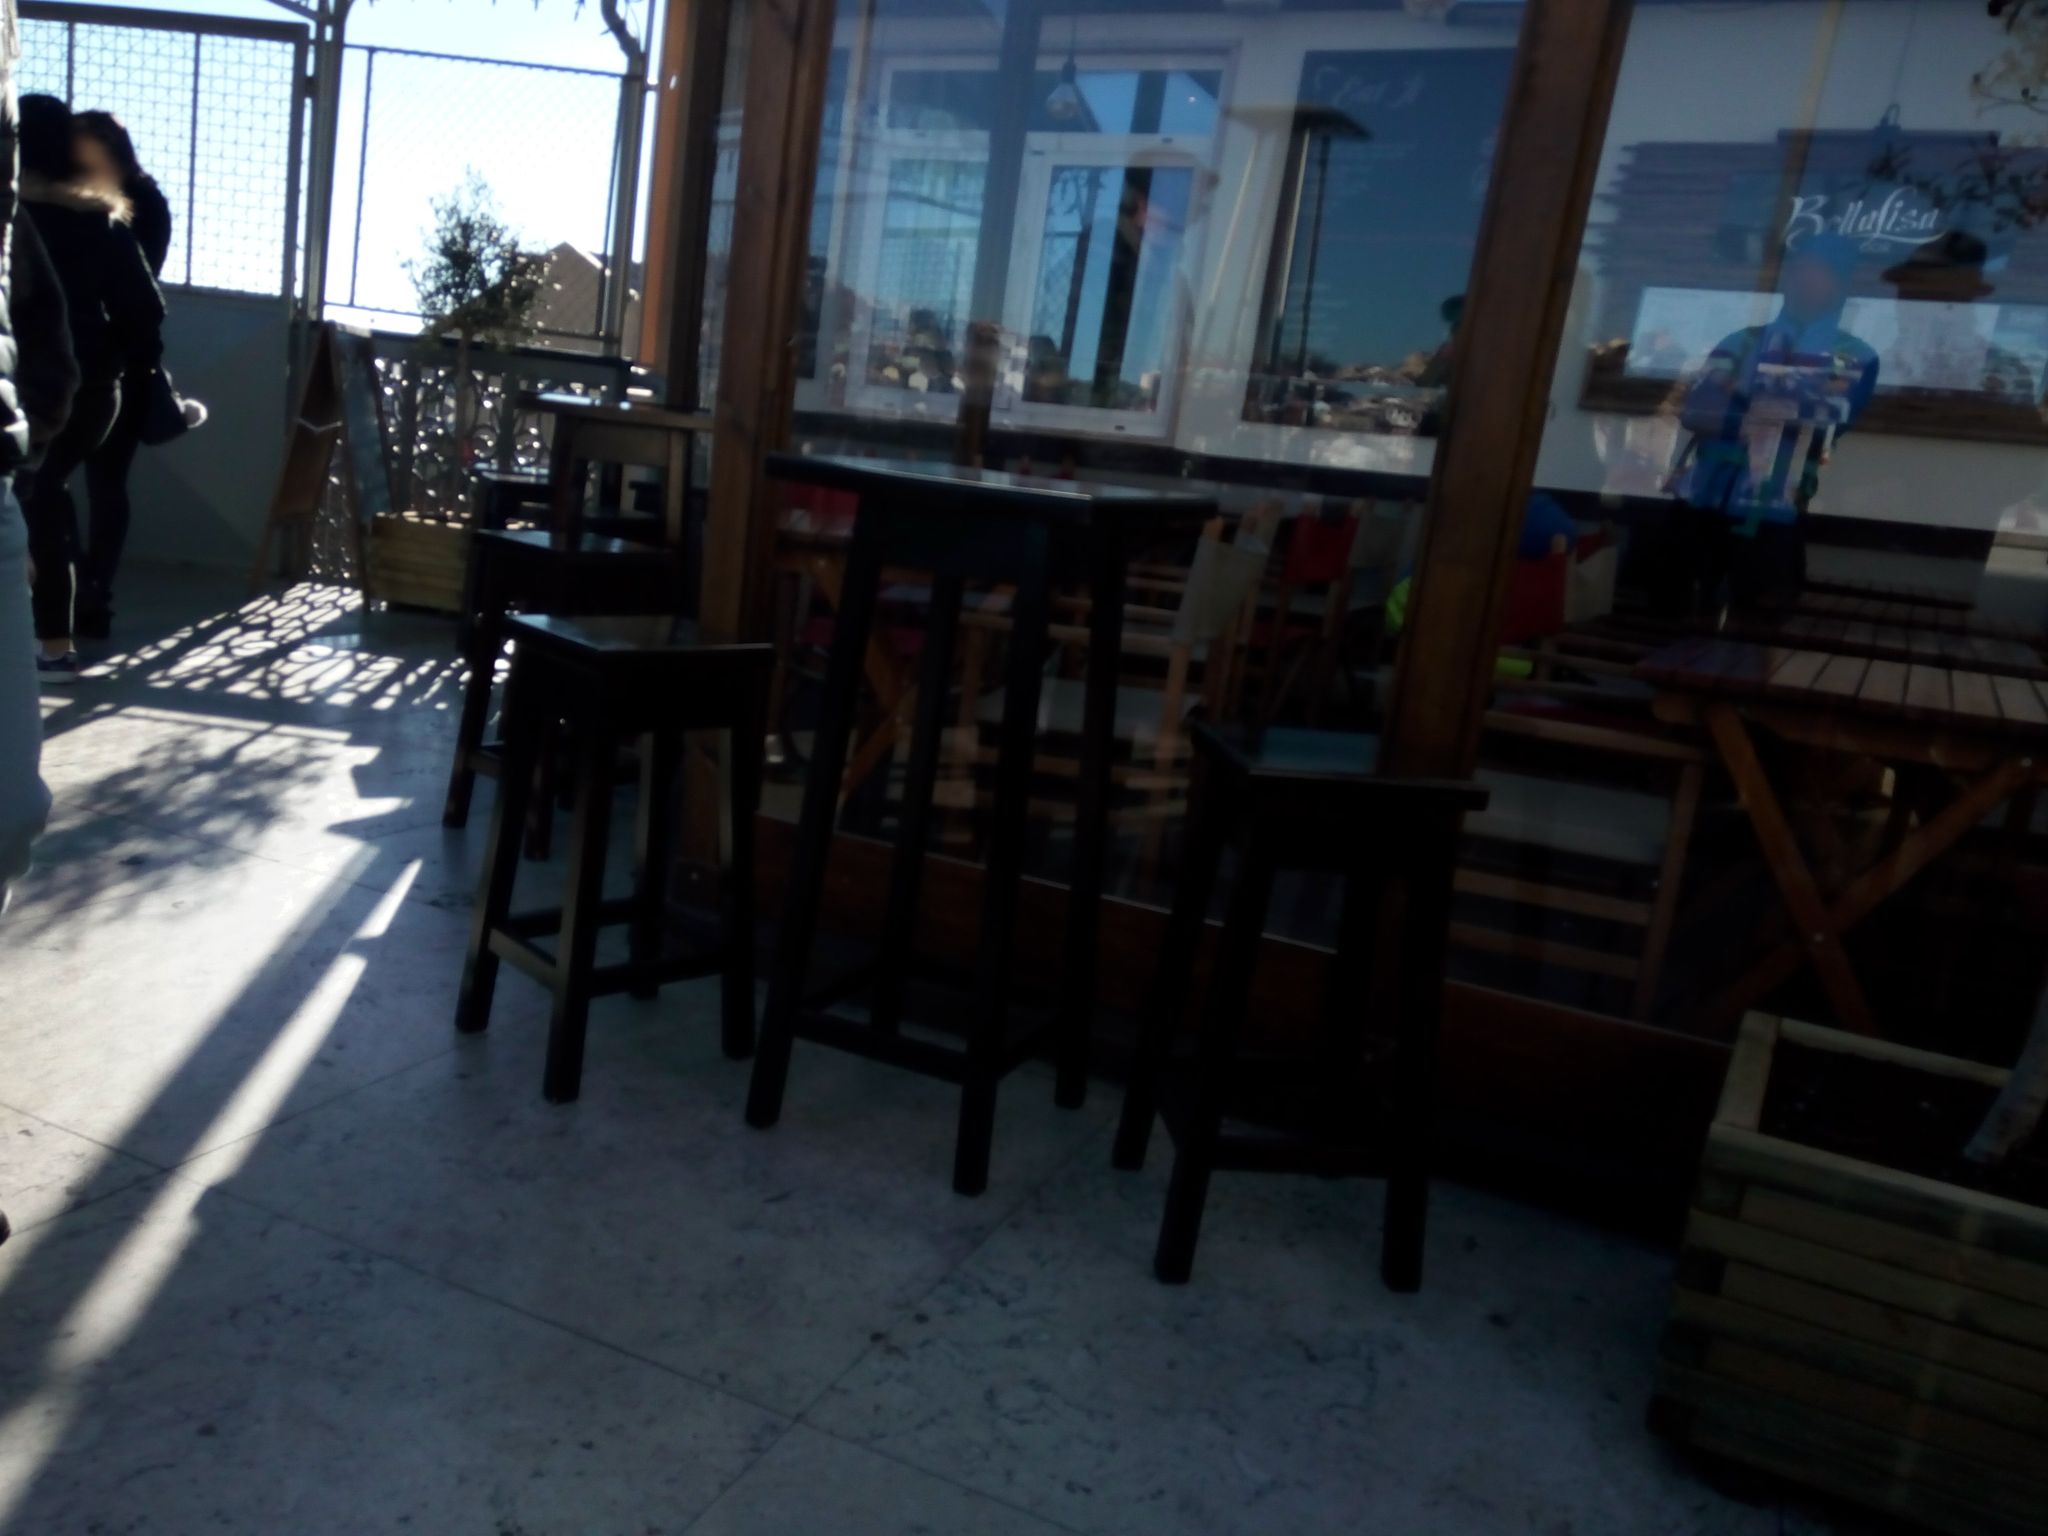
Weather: clear
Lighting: day
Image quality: good
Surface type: walking surface
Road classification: path, steps, footway
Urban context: urban centre
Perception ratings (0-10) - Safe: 0.75, Lively: 5.99, Beautiful: 6.34, Boring: 7.67, Depressing: 4.12, Wealthy: 6.91